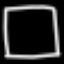
Label: square